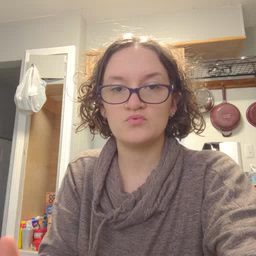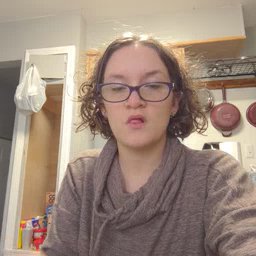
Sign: tongue